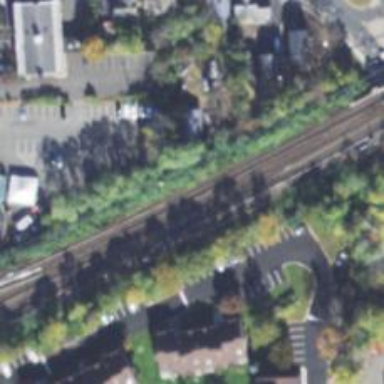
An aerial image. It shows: Electrified railway yard with rail tracks.